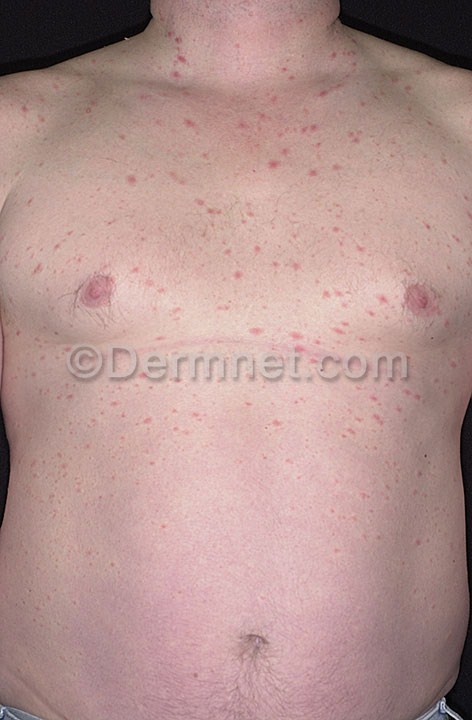
Disease: Psoriasis pictures Lichen Planus and related diseases